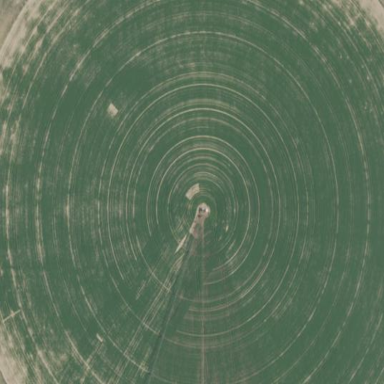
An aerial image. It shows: Farmland with pivot irrigation system.